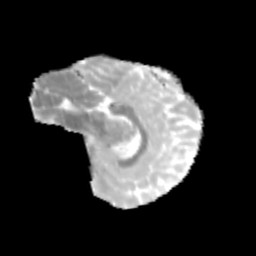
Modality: MD
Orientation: sagittal
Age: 11
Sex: female
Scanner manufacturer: siemens
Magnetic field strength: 3 T
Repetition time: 3.8 s
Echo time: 0.07 s